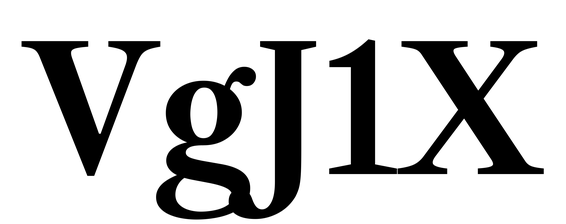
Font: LibreCaslonText_SemiBold